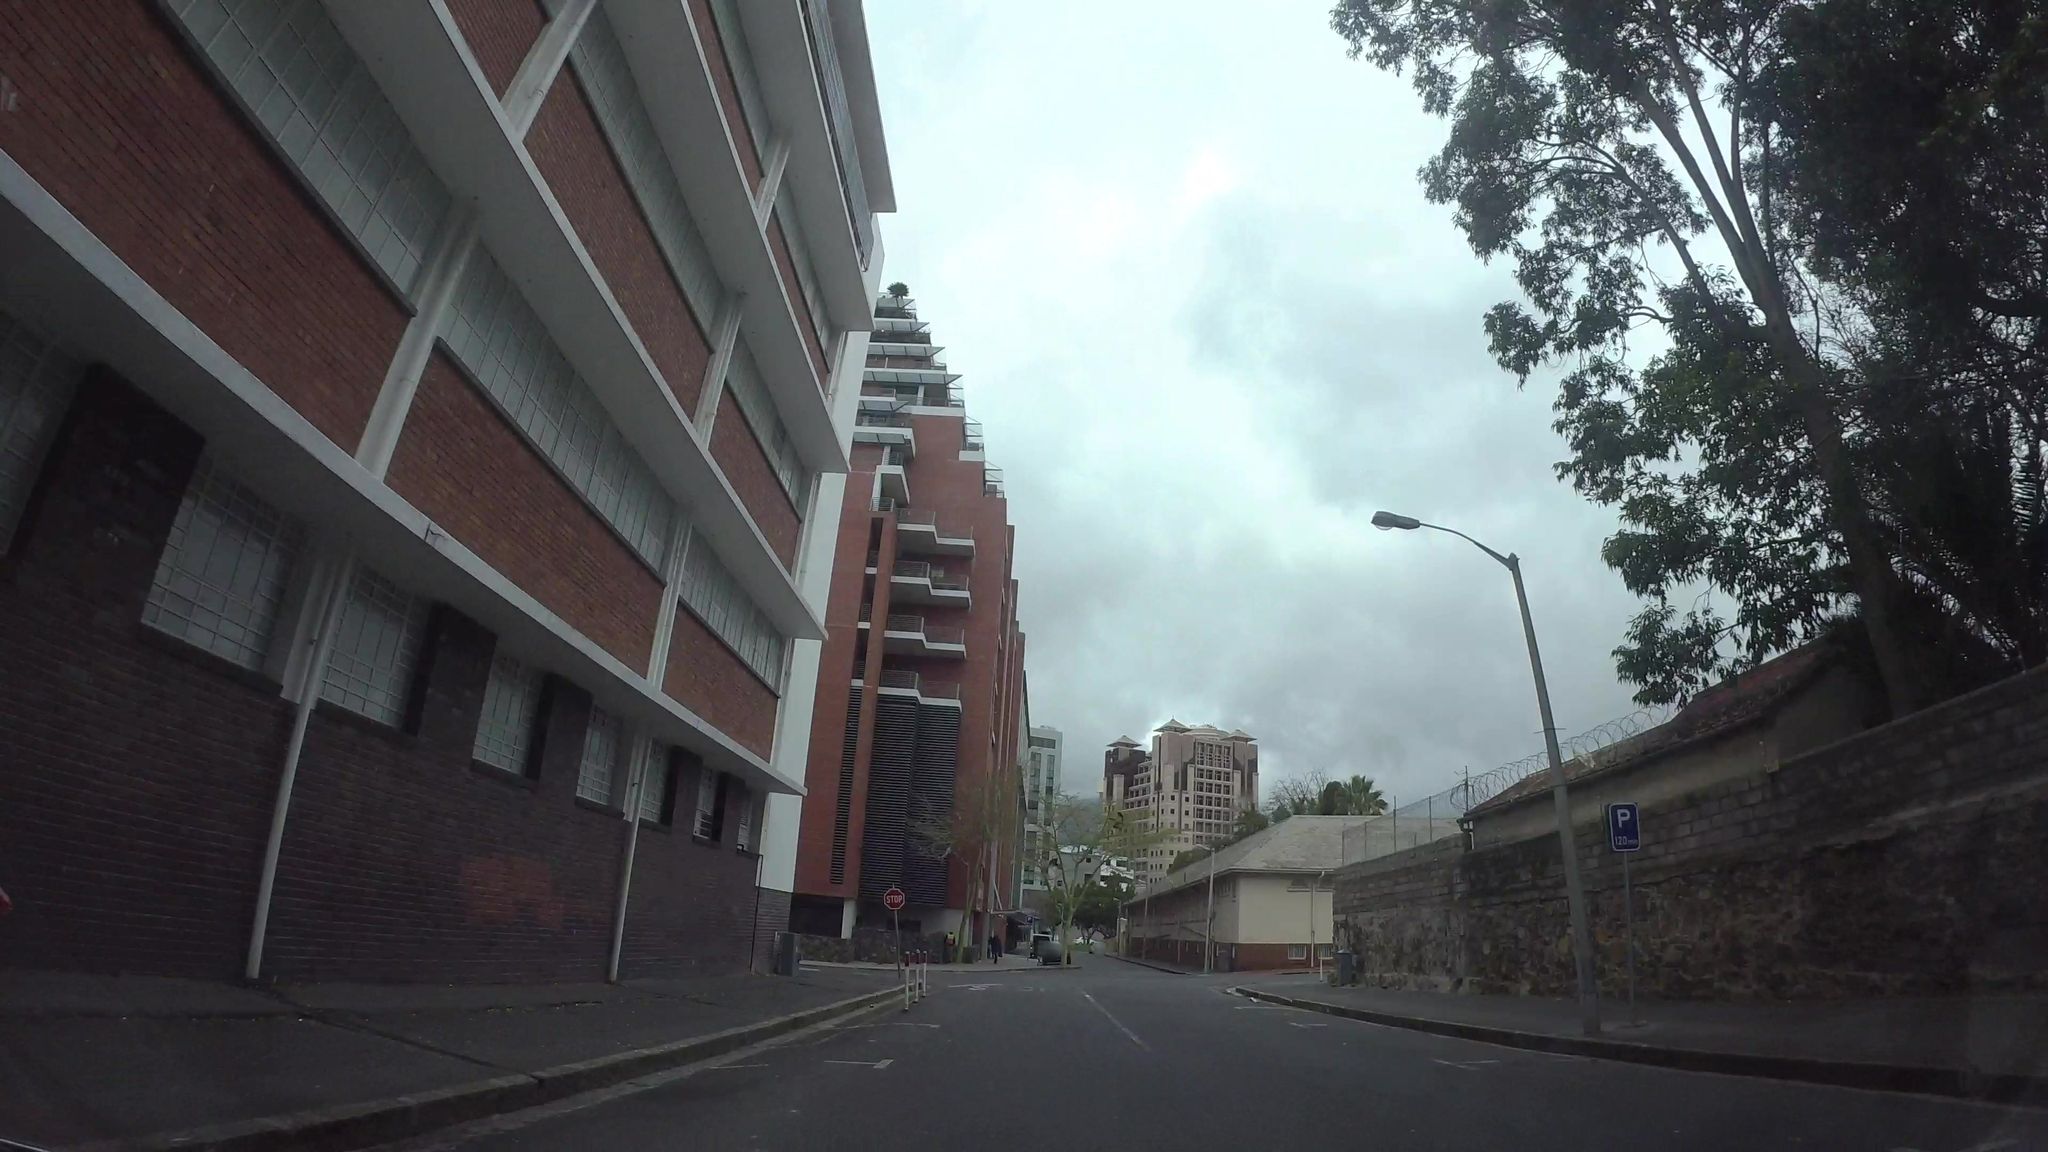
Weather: cloudy
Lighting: day
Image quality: good
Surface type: driving surface
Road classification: residential
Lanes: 2
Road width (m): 9.199999999999999
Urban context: urban centre
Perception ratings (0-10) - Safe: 7.48, Lively: 4.59, Beautiful: 6.7, Boring: 2.99, Depressing: 7.34, Wealthy: 5.54